Aerial crown-view tile of a tropical tree (Barro Colorado Island, Panama), acquired 20241112:
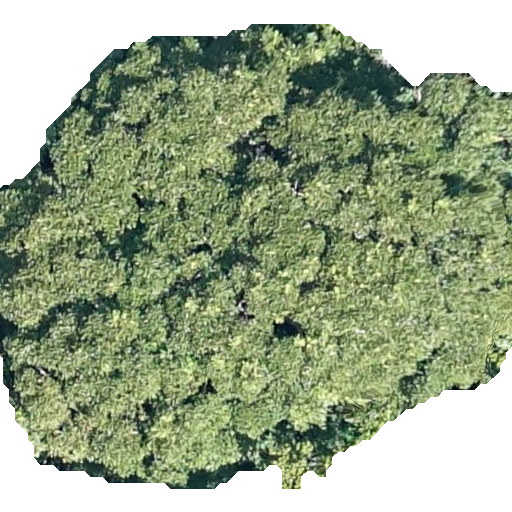
Species: Dipteryx oleifera
GBIF accepted scientific name: Dipteryx oleifera
Crown area: 312.593 m²